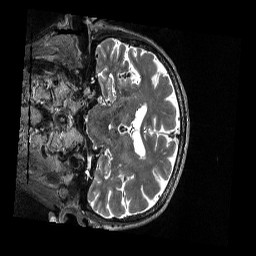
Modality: T2w
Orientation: coronal
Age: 72
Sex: male
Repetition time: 3.2 s
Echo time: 0.563 s